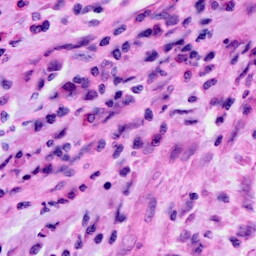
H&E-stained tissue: Cervix